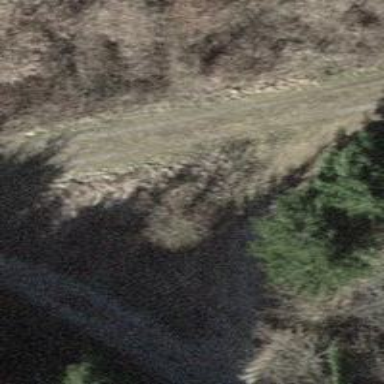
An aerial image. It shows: Gravel track with grade3 tracktype.